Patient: sex M, age 44
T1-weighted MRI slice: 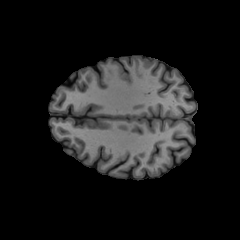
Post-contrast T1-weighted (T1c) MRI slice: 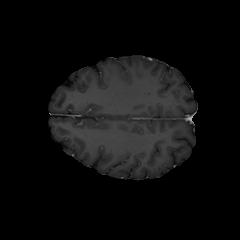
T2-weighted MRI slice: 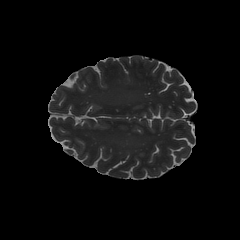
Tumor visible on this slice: no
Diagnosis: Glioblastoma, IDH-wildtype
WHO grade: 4